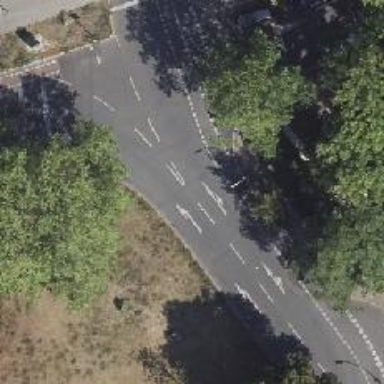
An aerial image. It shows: Tertiary road with asphalt surface. The road leads to circular junction.